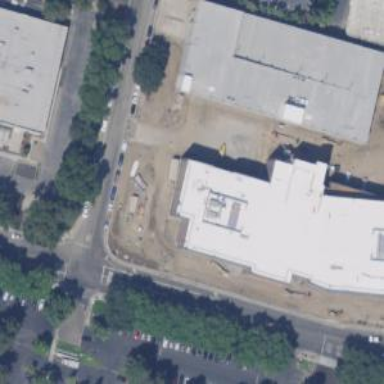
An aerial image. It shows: Office building.